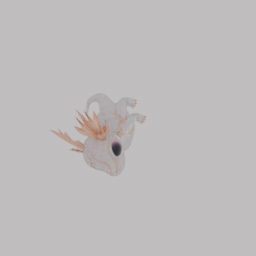
Label: animals